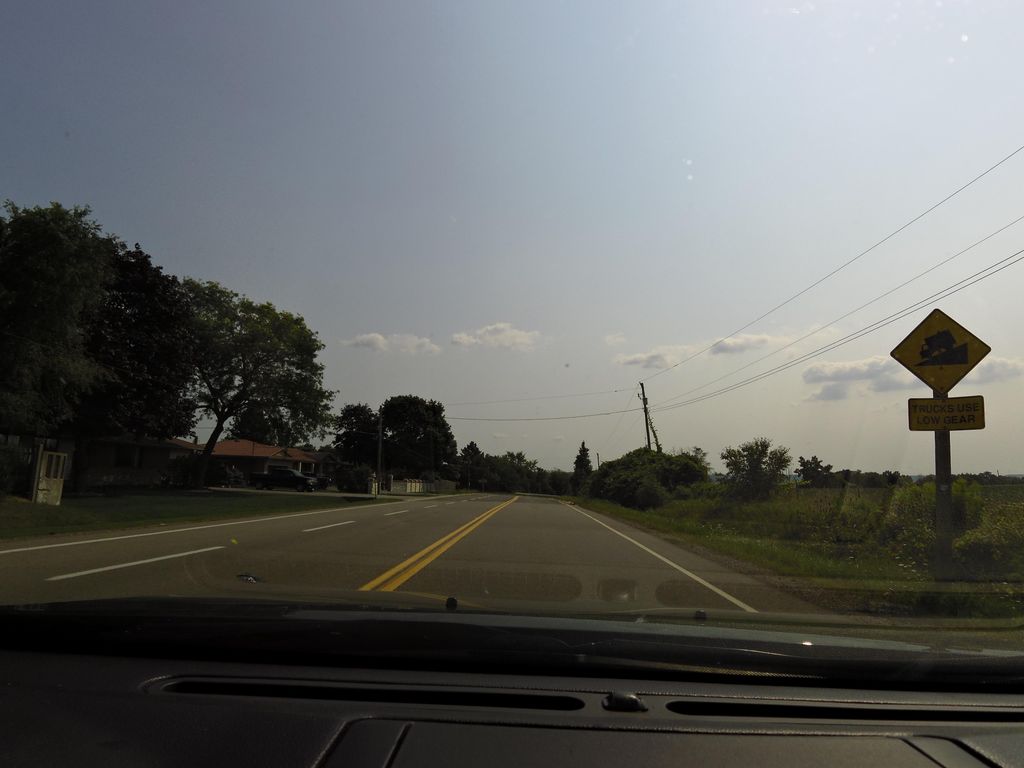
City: hamilton